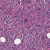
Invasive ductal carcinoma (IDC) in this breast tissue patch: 1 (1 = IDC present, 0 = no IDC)